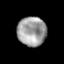
Tissue: prostate
Cell type: Myeloid cells
Senescence score: 0.3607
Nuclear area (px): 829
Mean DAPI intensity: 158.156